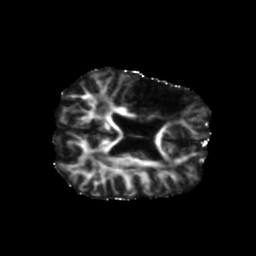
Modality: FA
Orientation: axial
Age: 75
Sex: male
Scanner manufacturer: siemens
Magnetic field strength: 3 T
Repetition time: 5.47 s
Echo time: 0.0854 s